Interaction volume radius: 5 \u00c5
Interaction volume height: 10 \u00c5
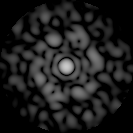
Disorder parameter: 0.8407